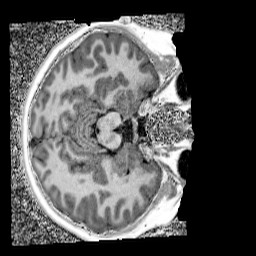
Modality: UNIT1_denoised
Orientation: axial
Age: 10
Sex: male
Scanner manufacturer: siemens
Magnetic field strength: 3 T
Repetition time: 4 s
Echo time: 0.00299 s